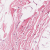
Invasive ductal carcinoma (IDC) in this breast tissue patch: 0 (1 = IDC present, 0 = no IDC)